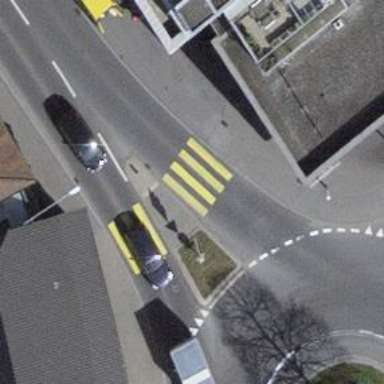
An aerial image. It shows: Uncontrolled zebra crossing with marked island on the road.